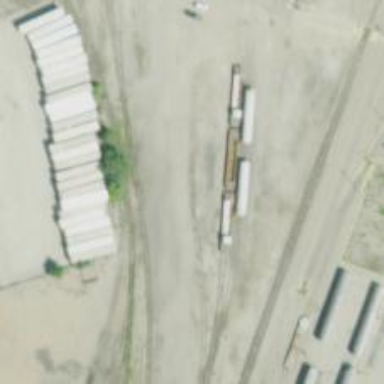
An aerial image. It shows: Abandoned railway yard.